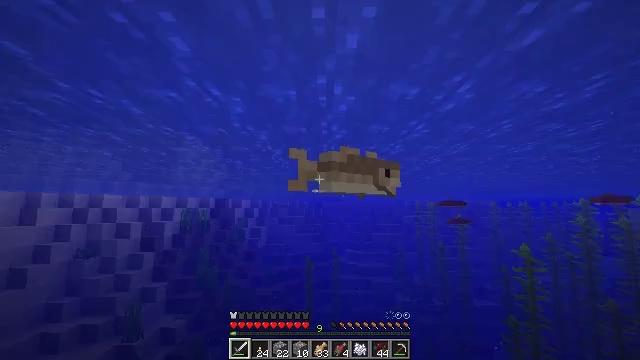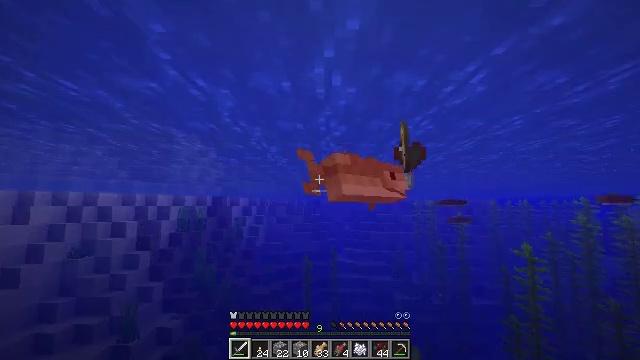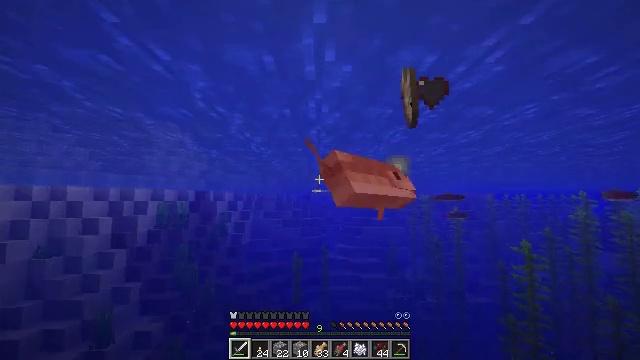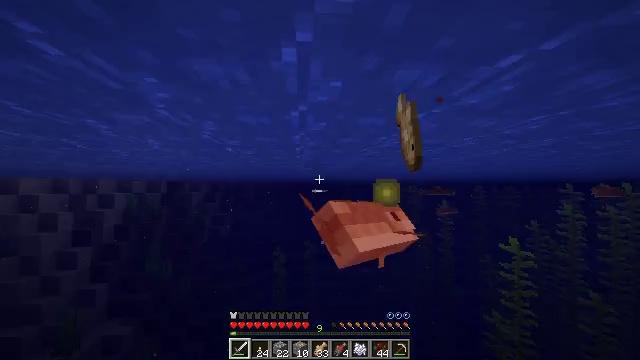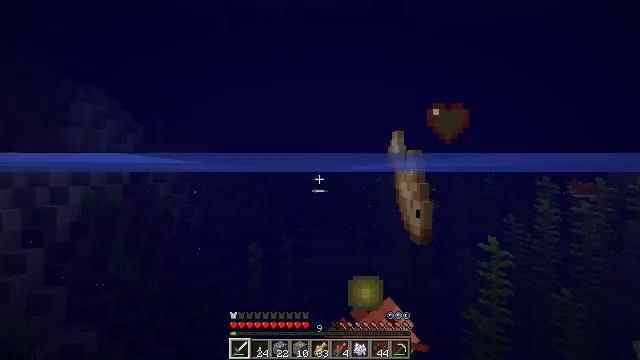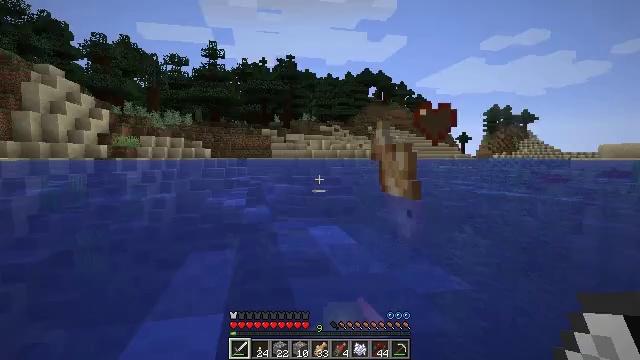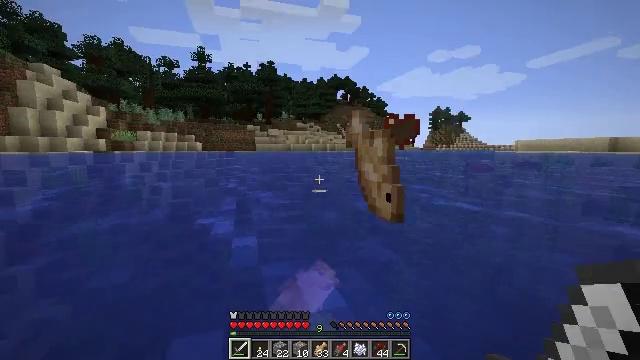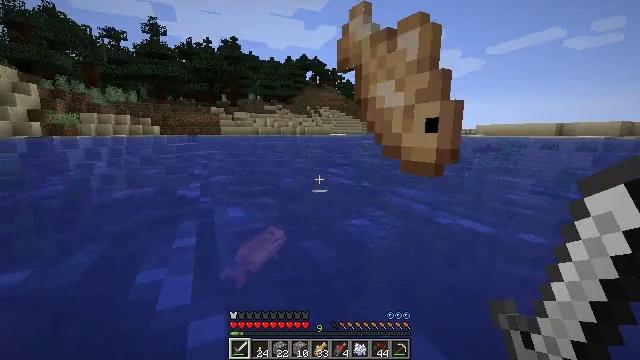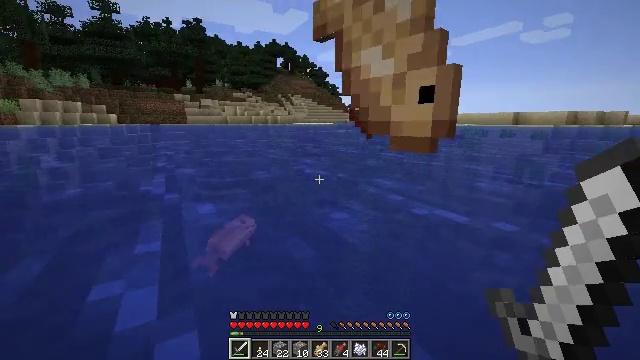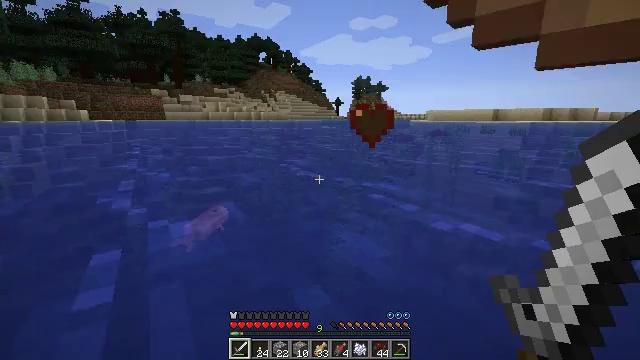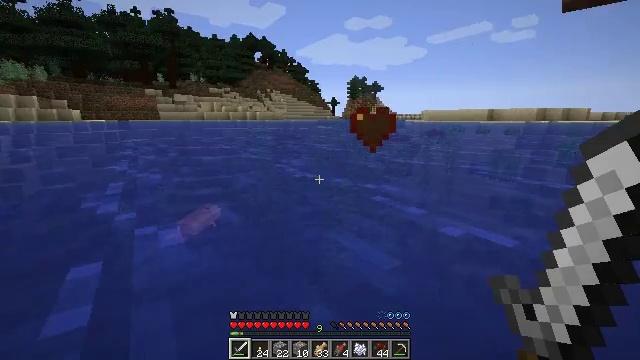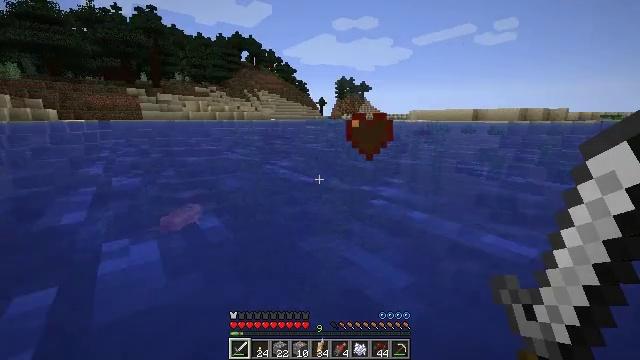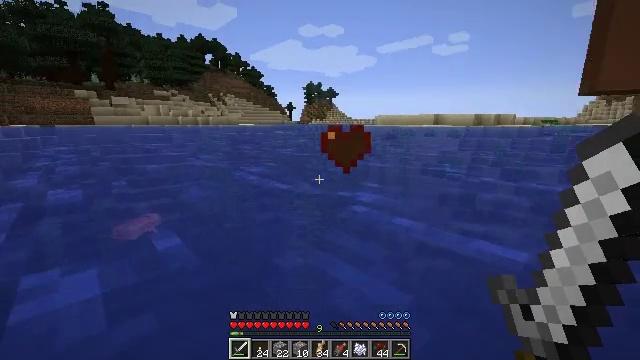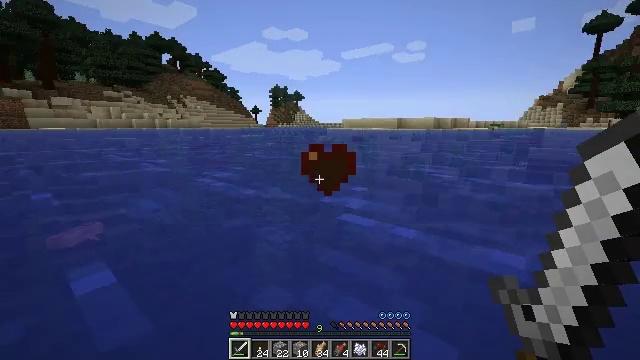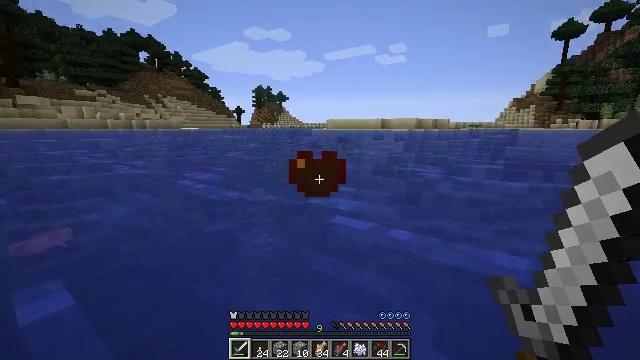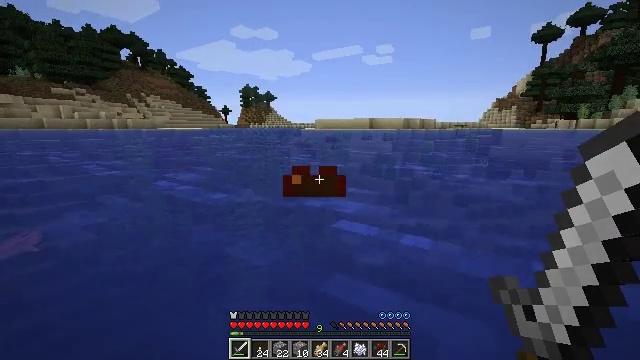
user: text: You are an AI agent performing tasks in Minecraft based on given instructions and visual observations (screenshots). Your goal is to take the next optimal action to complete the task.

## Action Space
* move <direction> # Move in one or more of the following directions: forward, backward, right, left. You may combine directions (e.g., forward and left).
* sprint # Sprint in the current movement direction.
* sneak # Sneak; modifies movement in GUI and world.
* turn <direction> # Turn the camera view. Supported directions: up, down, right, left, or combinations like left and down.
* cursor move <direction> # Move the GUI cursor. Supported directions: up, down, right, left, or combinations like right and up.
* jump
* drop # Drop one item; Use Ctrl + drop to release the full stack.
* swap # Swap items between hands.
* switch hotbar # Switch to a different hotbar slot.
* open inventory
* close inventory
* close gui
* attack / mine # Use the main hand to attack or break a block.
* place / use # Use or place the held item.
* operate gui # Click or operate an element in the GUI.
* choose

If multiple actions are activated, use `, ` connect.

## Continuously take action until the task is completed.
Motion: motion action
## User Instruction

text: Kill aquatic mobs.
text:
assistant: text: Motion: move forward
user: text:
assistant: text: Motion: move forward, turn right and down
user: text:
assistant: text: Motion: move forward, turn right and down
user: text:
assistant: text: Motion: move forward, turn right and down
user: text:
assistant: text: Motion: move forward, turn right and down
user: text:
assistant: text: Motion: move forward, turn right and down
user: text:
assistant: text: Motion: move forward, turn right and down
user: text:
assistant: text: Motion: move forward, turn right and down
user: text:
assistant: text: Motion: move forward, turn right
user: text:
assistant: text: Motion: move forward
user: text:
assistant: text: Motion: move forward, turn right
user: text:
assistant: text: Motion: move forward, turn right and up
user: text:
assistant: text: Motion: move forward, turn right
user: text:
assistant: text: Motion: move forward, turn right
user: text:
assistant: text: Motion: move forward, turn right
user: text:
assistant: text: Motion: move forward
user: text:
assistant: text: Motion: move forward
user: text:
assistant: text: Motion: move forward
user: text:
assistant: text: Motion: move forward
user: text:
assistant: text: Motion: move forward
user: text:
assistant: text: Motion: move forward, turn down
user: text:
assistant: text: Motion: move forward, turn right and down
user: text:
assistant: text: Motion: move forward, turn down
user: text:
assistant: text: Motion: move forward
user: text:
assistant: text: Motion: move forward
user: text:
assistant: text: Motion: move forward
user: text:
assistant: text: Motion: move forward
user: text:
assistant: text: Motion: move forward
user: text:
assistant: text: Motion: move forward
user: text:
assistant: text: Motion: move forward